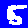
Digit: 5